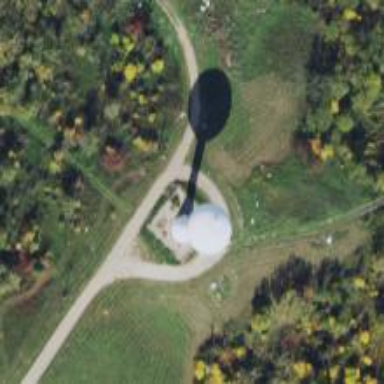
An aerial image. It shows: Water tower that is man-made.